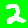
Digit: 2